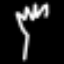
Label: fork